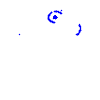
Particle: kaon